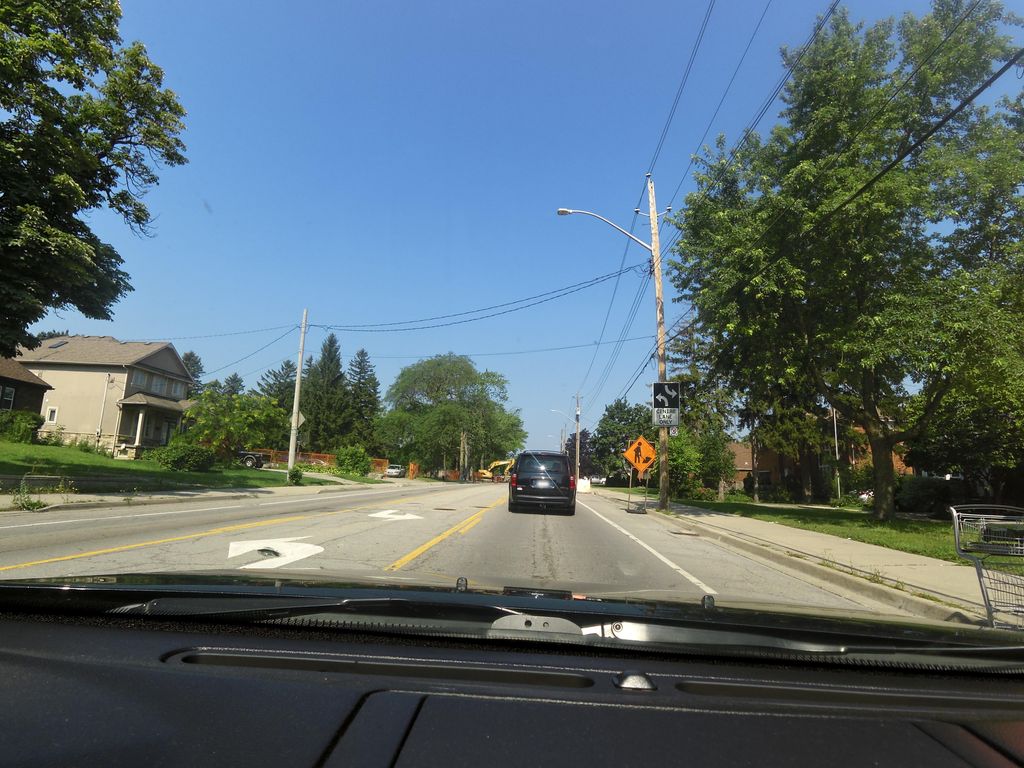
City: hamilton